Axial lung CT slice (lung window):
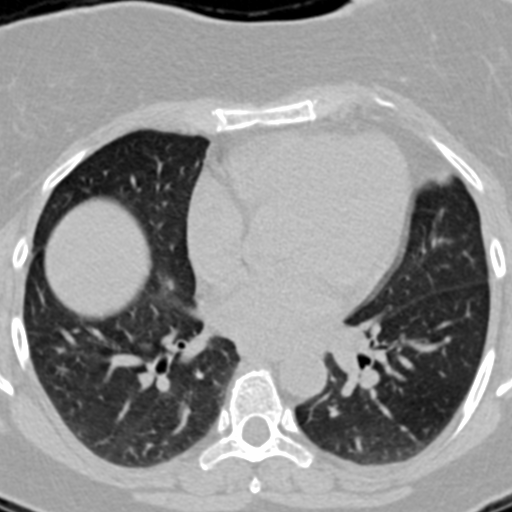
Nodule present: no